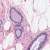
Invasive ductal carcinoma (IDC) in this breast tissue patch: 0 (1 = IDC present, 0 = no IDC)